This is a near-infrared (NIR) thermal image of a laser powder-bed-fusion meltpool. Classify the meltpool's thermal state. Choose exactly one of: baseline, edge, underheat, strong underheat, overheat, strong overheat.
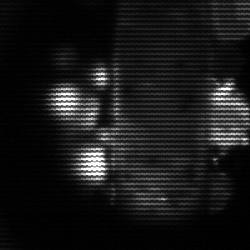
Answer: strong underheat